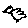
Label: bird